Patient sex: M
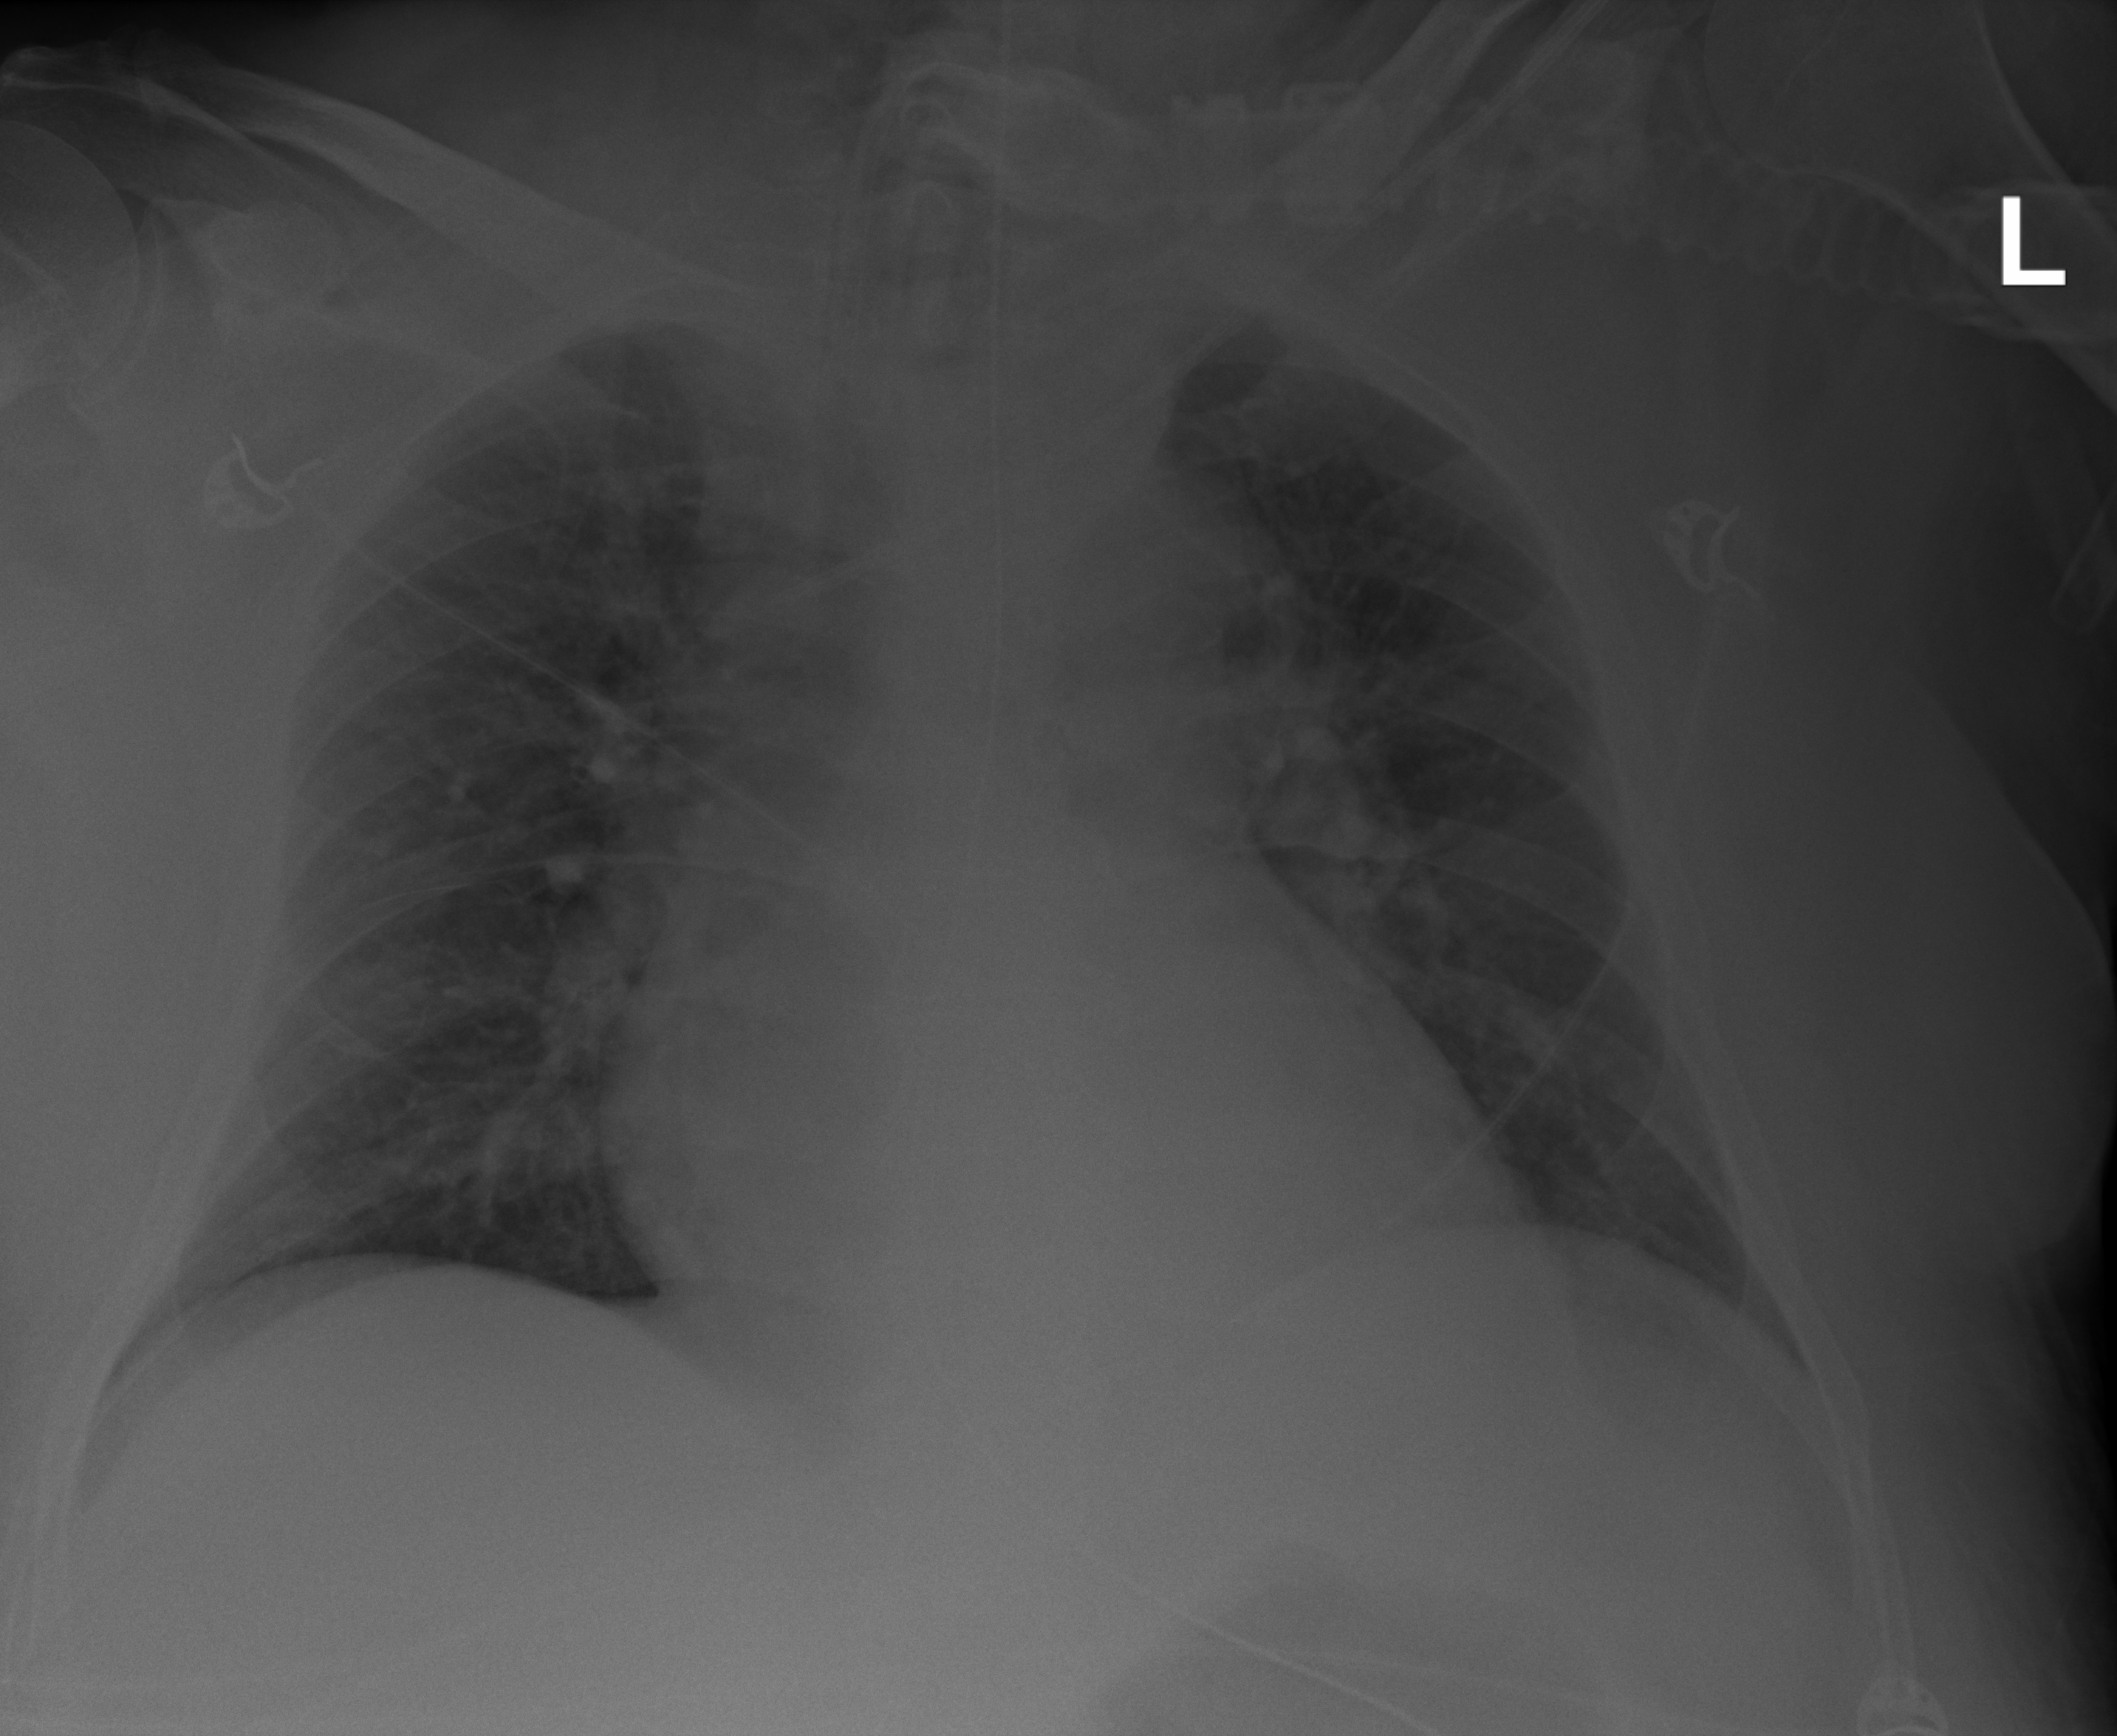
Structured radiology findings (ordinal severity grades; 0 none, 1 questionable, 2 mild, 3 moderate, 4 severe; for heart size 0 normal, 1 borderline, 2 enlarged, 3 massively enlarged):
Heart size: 2
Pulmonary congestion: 2
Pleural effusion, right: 0
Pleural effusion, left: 0
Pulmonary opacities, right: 1
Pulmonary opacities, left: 1
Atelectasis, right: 0
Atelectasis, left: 0